Field crop: maize
Growth stage: 2
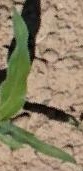
Species: maize